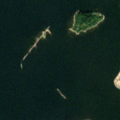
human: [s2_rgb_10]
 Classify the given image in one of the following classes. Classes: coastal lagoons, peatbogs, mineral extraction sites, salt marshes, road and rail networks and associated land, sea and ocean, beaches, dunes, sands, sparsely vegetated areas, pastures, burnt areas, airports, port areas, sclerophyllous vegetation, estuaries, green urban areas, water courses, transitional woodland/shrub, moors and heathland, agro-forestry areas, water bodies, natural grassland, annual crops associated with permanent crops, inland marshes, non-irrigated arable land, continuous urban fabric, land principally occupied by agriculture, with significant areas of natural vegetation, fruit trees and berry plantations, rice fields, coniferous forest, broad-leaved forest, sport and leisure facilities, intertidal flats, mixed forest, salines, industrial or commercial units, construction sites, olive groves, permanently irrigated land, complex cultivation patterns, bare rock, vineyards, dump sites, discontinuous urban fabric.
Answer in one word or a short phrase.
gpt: port areas, dump sites, sea and ocean